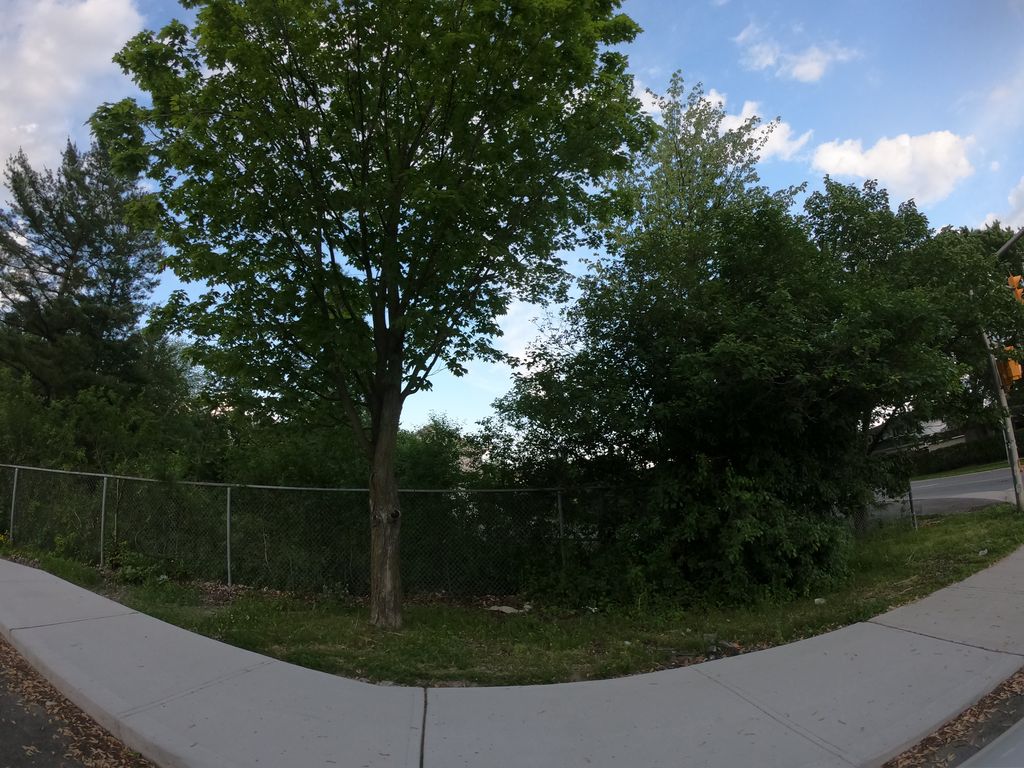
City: ottawa-gatineau